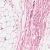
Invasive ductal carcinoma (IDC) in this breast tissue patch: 0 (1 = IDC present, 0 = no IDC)